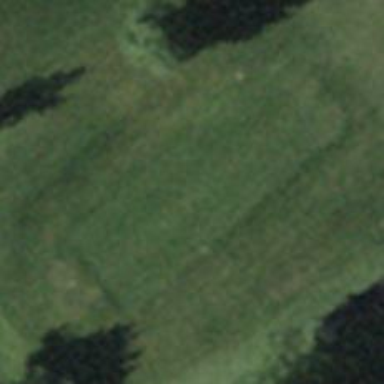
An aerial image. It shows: Golf tee.